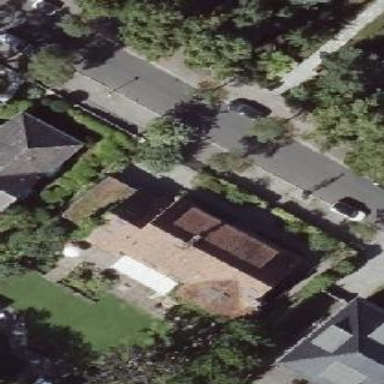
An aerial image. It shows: Detached building with gabled roof.